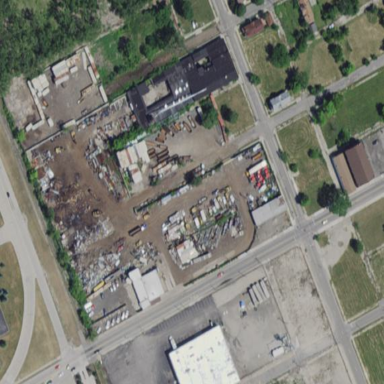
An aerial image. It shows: Industrial area designated as scrap yard.